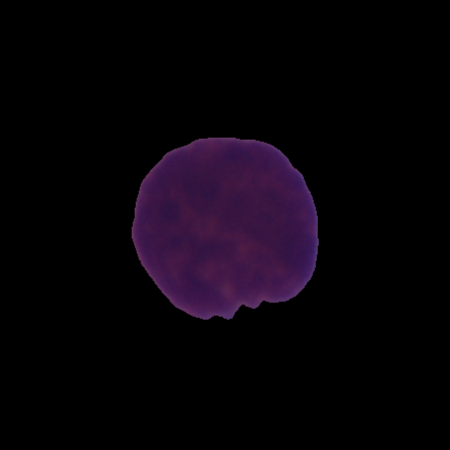
Label: cancer